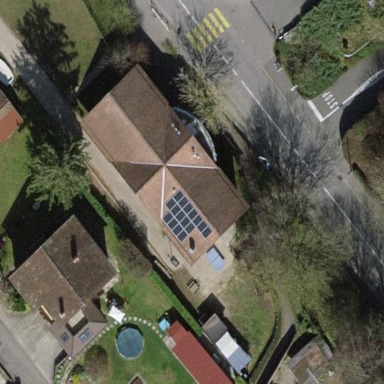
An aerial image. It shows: Scout hut building with pyramidal roof shape.